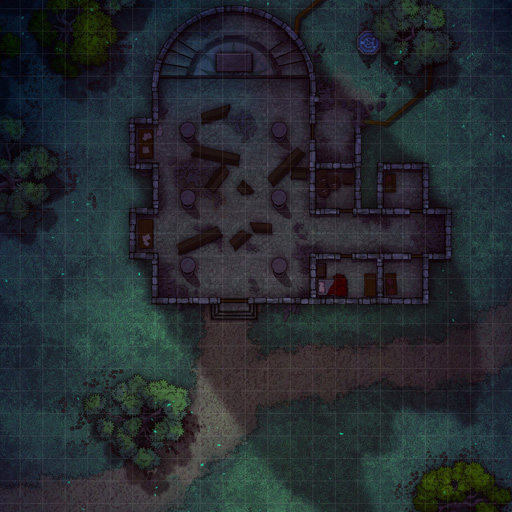
A D&D Grid Map dark ruined fort road trees dark road trees (Chapel Map)